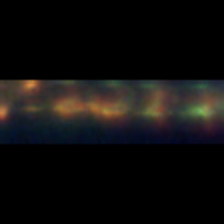
Taxon: Chaetoceros
Group: Diatoms